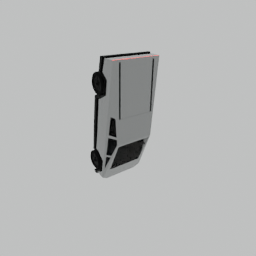
Label: mechanical